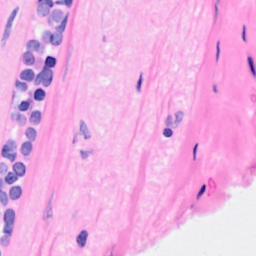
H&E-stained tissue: Breast